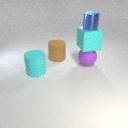
large cyan rubber cylinder in front of large purple rubber sphere